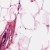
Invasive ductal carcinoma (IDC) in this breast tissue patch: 0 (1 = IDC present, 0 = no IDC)